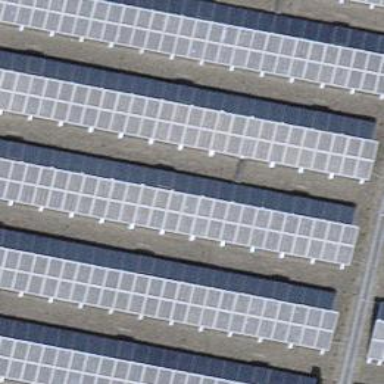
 consisting of solar photovoltaic panels."